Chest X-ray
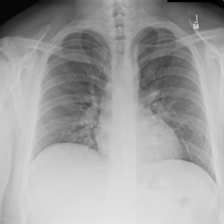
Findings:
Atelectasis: negative
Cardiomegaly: negative
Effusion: negative
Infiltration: negative
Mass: negative
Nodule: negative
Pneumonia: negative
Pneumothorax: negative
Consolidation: negative
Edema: negative
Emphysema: negative
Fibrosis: negative
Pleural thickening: negative
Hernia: negative